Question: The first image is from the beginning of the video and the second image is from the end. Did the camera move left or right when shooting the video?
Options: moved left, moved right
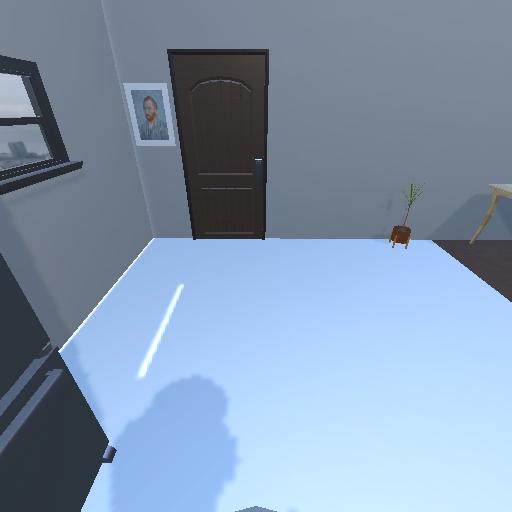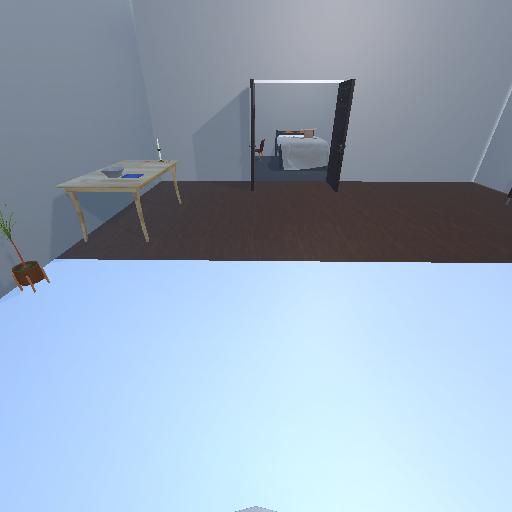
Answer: moved left